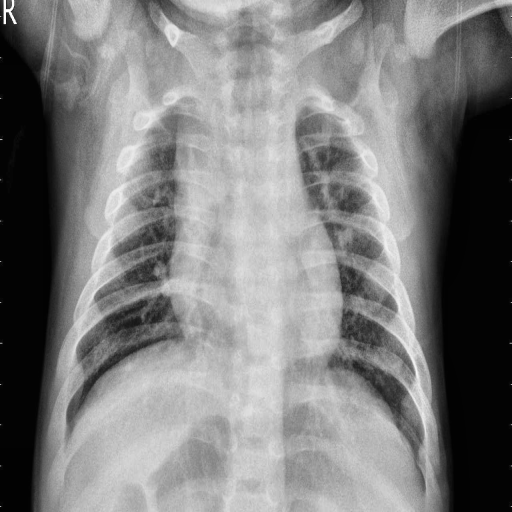
Finding: PNEUMONIA